Question: I'm currently creating a website that selects an appropriate CSS style sheet depending on the host being selected - this allows the website to be enabled for different branding all altered by the CSS, but controlled by the referring host. The mechanism uses an MVC controller that detects the host, then redirects (using an ASP.NET rewrite rule) to reference the CSS file and associated assets (i.e. images) from a separate location. For example:
> Requests from will reference a CSS file from
myCssAndAssets.mycoreserver.com/css/ Requests from will reference a CSS file from
myCssAndAssets.mycoreserver.com/css/
This works perfectly apart from one minor issue, things break when using Internet Explorer. In short, Internet Explorer successfully obtains the CSS file, but it cannot reference any images that are referenced in that file. Here, all images are referenced using a relative path to the actual CSS file, the assumption being that (from <URL>...
> Partial URLs (as defined in [RFC1808]) are interpreted relative to the
base URL of the style sheet, not relative to the base URL of the
source document.
An example of the pathing used (where the file is in the same directory as the Css file that has been redirected to)...
'''
background-image: url('icon-big-buttons.png');
'''
In Chrome and Firefox, things behave as expected where the image is retreived from the same location as the CSS file. The following is a screenshot of Fiddler - the first four entries are from IE, the last three are from Chrome - these requests were made from the same site.
Note: for clarification, 'Css' is the controller MVC site that then redirects to the CSS file in Azure Blob Storage.

Here the IE is assuming that the images are hosted on the source host whereas Chrome correctly references the images from the location of the CSS file.
This feels very much like a IE client-side issue but my searches (while hardly exhaustive) have not been fruitful. I know I could use absolute pathing but this is something I want to avoid as there could be a large number of CSS files to maintain...
Any help or thoughts appreciated.
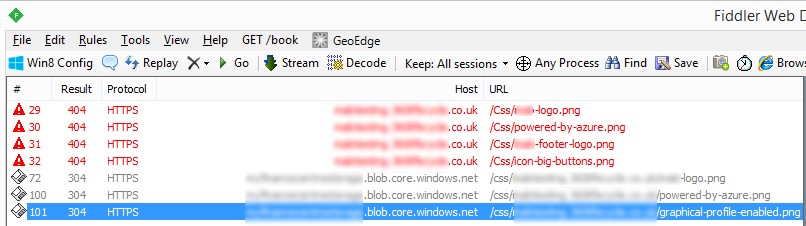
Answer: So after lunchtime pizza I took a fresh look at the problem as per BartDude's advice - this time specifically looking at the Rewrite rules and as it appears it was these that were causing the problem after running a sanitised test.
In short, I used a rewrite rule to redirect from the core site over to the CSS and assets. For all browsers but IE this worked fine. Without performing the redirect, but directly referencing the Css and assets - IE played nice.
My solution was to utilise a second rewrite rule, so one to redirect the CSS and another to path to the actual assets. This rule would then bypass the controller and navigate to the appropriate host.
'''
<rules>
<!-- first rule used to redirect from the controller to the style sheet -->
<rule name="csstoazure" stopProcessing="true">
<match url="css-source/(.*)" />
<action type="Redirect" url="https://myCssAndAssets.blob.core.windows.net/css/{R:1}" />
</rule>
<!-- second rule to capture images referenced in the style sheet but using the host name -->
<rule name="cssieplayingnice" stopProcessing="true">
<match url="Css\/(.*\.png|.*\.gif|.*\.jpg|.*\.eot|.*\.htc)" />
<action type="Redirect" url="https://myCssAndAssets.blob.core.windows.net/css/{HTTP_HOST}/{R:1}" />
</rule>
</rules>
'''
Hope this may help others...